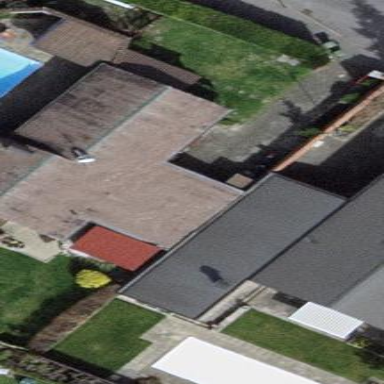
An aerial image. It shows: View of roof of building.